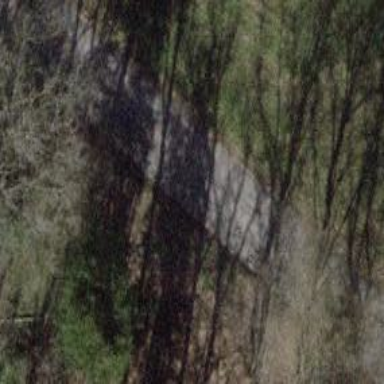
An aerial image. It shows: Unclassified road with no sidewalk.